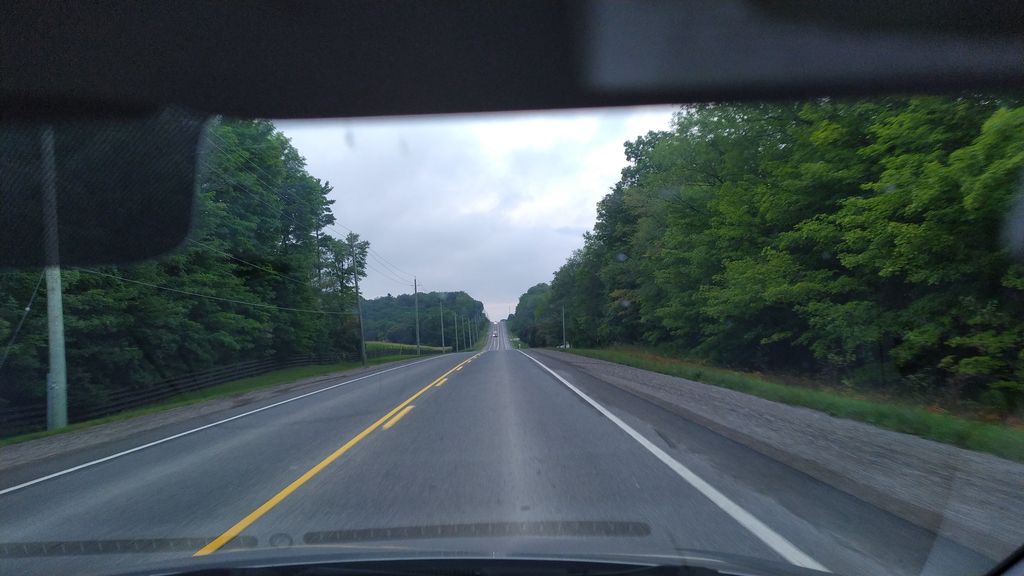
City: kitchener-waterloo